Question: I have a TF2 server and if TF2 gets updated while I'm away, server will output:
> Your server is out of date. Please update and restart.
How could I observer/read the output with C++?
The idea is:
'''
1. if (output == "Your server is out of date. Please update and restart.")
2. kill the application
3. run update.bat
4. start observing again
'''
Is my idea possible?

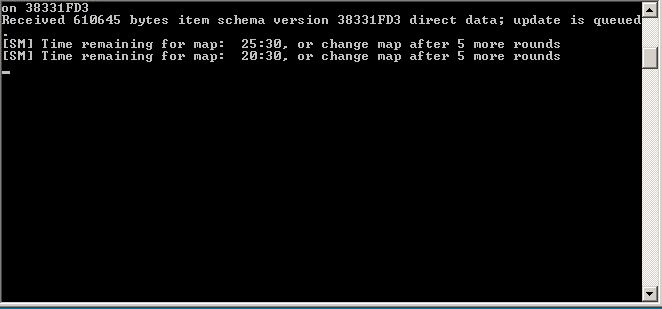
Answer: That's basically a .
A solution can be done using :
Pipe your server output to standard input from your C++ application (reading it with will do). For example, if your TF2 server is tf2.exe and your C++ app is cpp.exe:
'''
tf2.exe | cpp.exe
'''
You will need to execute this command again everytime you're restarting the server (which involves exiting the C++ app after doing so since it will be re-run by the command).